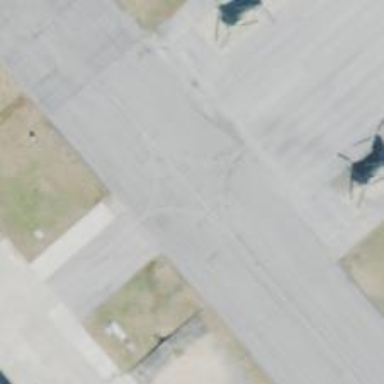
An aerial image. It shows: View of taxiway at the airport.